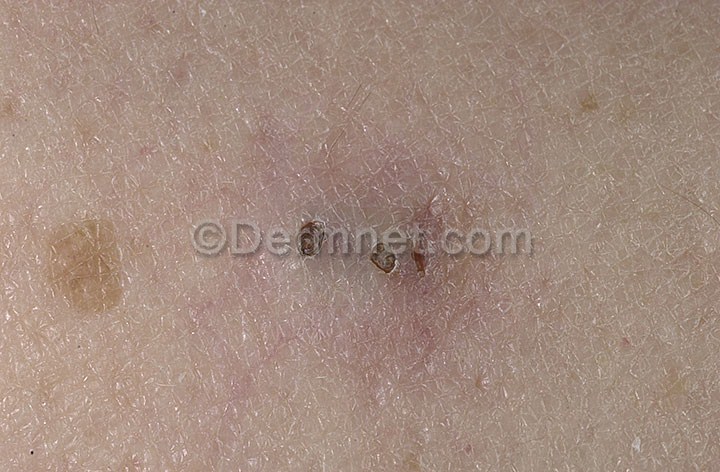
Disease: Acne and Rosacea Photos